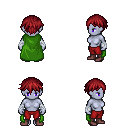
a pixel art fantasy rpg character, female body template, dark elf, purple skin, green cape, red pants, brunette short bangs hairstyle, white cloth bandages, maroon shoes, four views (front, back, left, right), 2x2 character sprite sheet, small pixel art, hard edges, no anti-aliasing